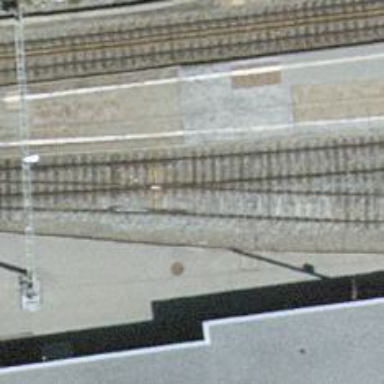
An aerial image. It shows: Stop position for public transport on the railway.